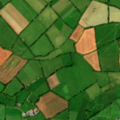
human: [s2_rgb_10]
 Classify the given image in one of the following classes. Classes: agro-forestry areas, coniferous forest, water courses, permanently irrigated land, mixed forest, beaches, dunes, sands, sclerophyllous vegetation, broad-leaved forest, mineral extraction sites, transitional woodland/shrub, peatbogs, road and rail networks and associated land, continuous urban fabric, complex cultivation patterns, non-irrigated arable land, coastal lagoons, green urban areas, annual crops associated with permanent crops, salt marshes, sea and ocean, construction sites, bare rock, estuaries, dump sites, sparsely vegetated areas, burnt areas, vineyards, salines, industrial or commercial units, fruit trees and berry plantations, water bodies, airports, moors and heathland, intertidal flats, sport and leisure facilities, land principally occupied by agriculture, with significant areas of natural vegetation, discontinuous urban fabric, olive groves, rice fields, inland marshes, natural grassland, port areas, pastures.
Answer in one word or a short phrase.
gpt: pastures